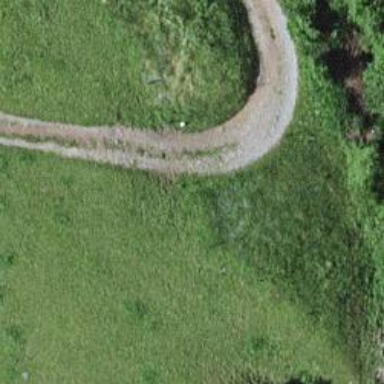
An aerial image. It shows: Track road with grade3 tracktype.